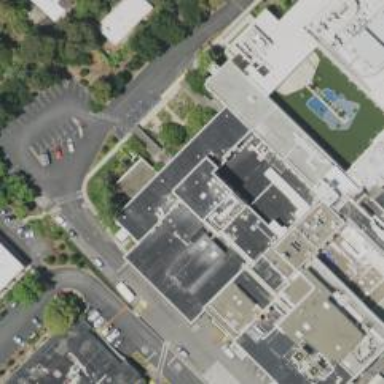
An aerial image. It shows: Healthcare facility identified as hospital.